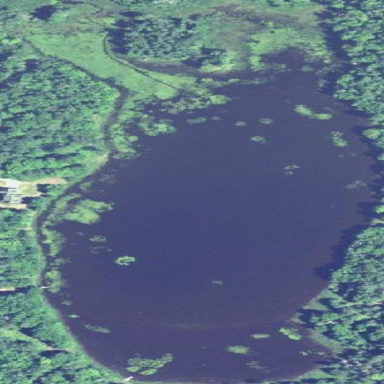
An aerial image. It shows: Beautiful lake surrounded by nature.